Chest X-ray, AP view. Patient: 35 years old, sex M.
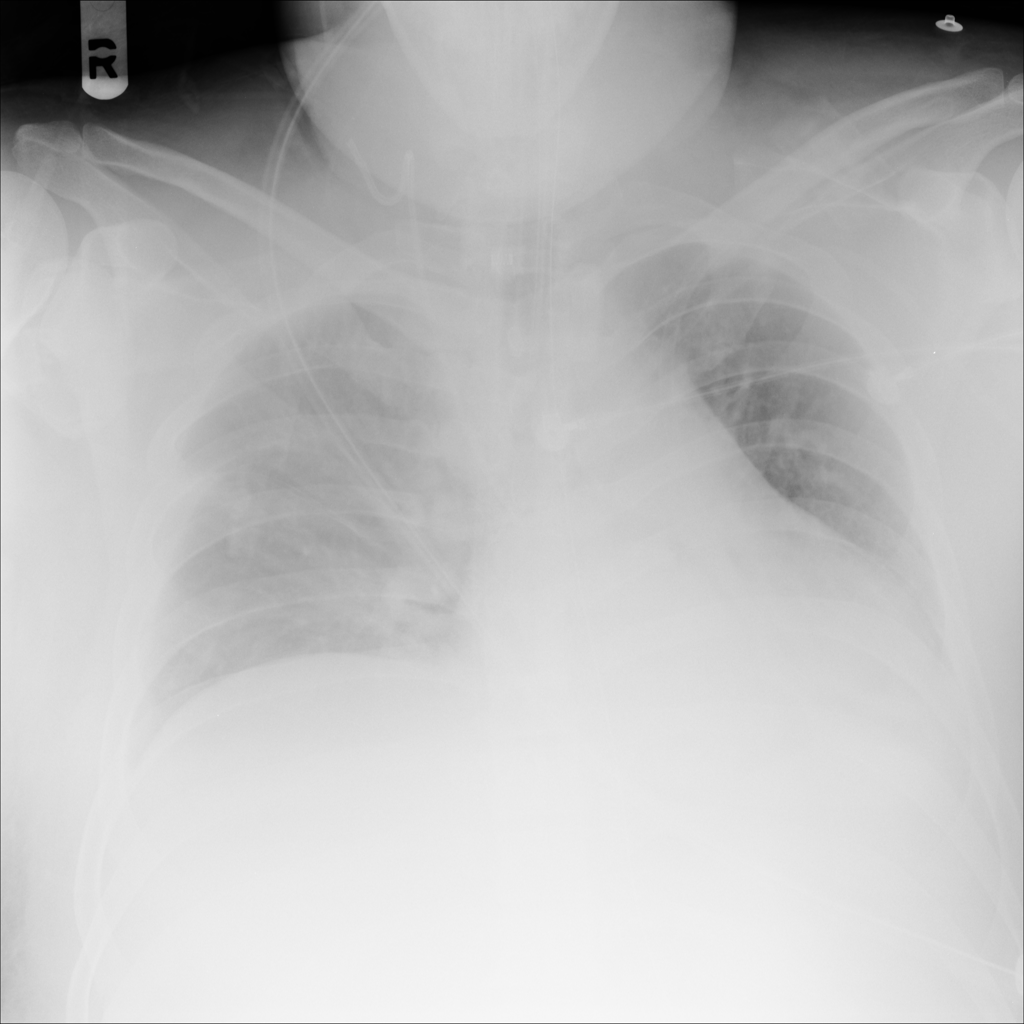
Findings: Atelectasis, Effusion